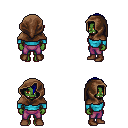
a pixel art fantasy rpg character, female body template, orc, green skin, teal long-sleeve shirt, magenta pants, blue bangs hairstyle, cloth hood, brown shoes, four views (front, back, left, right), 2x2 character sprite sheet, small pixel art, hard edges, no anti-aliasing